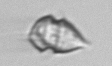
Label: Protoperidinium